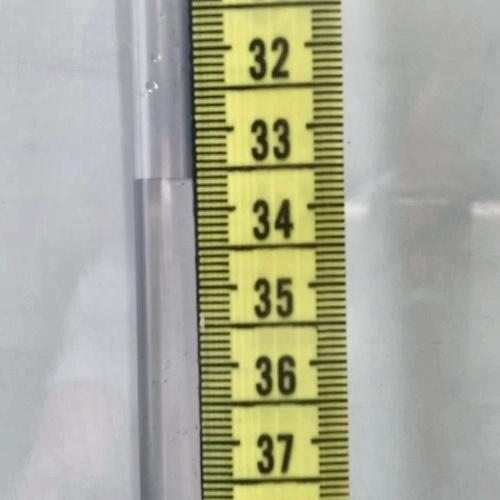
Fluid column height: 33.6 cm